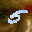
Label: 5